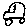
Label: car